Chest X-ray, PA view. Patient: 35 years old, sex F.
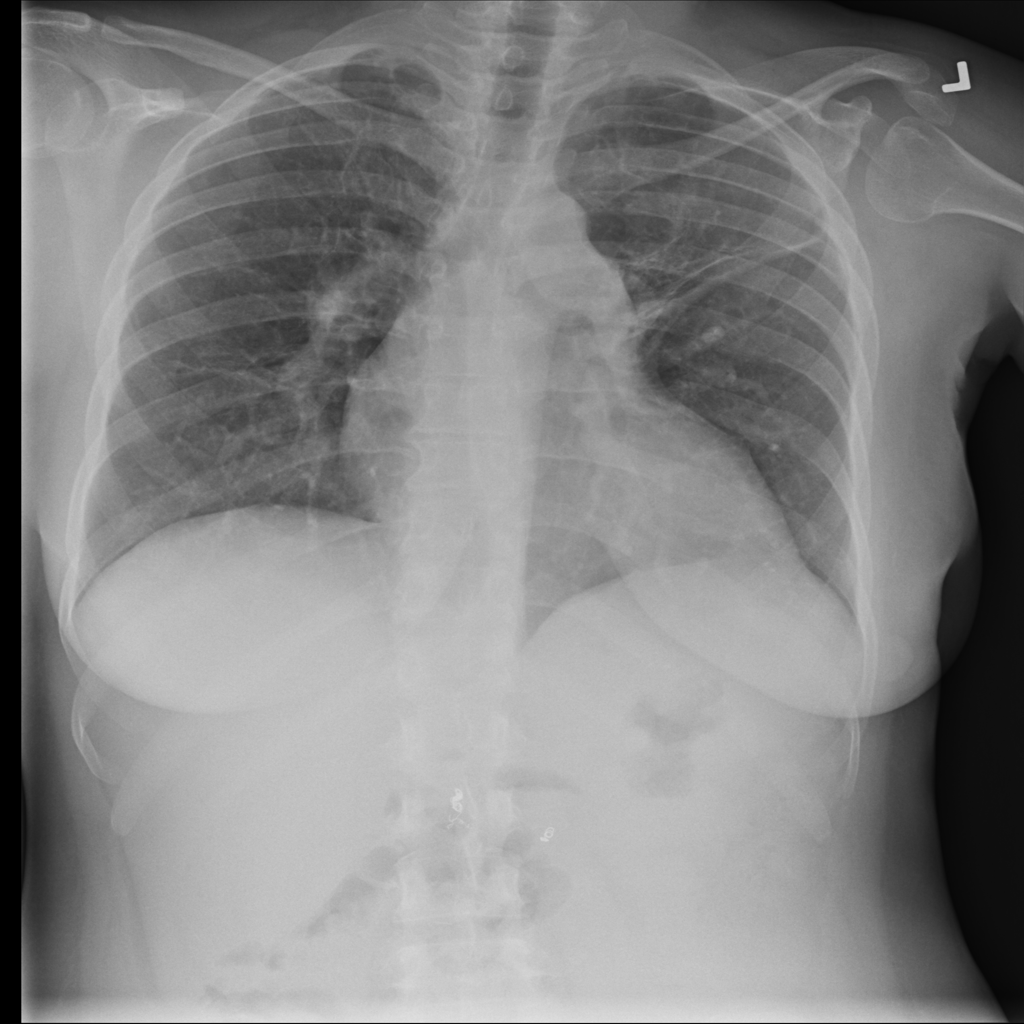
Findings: Cardiomegaly